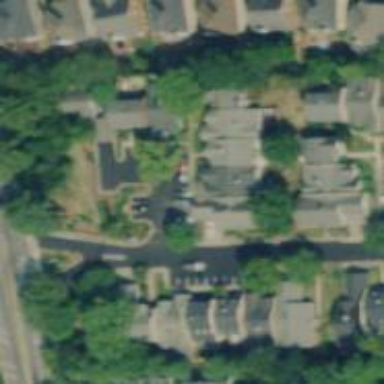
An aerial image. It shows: Smooth asphalt road in residential area.